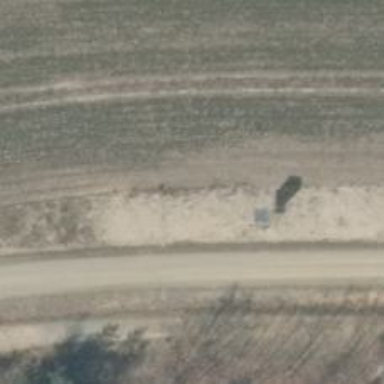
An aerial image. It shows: Hunting stand.